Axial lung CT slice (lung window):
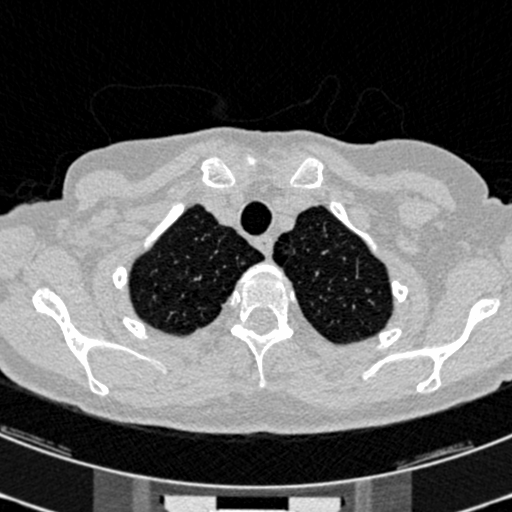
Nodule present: no